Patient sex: F
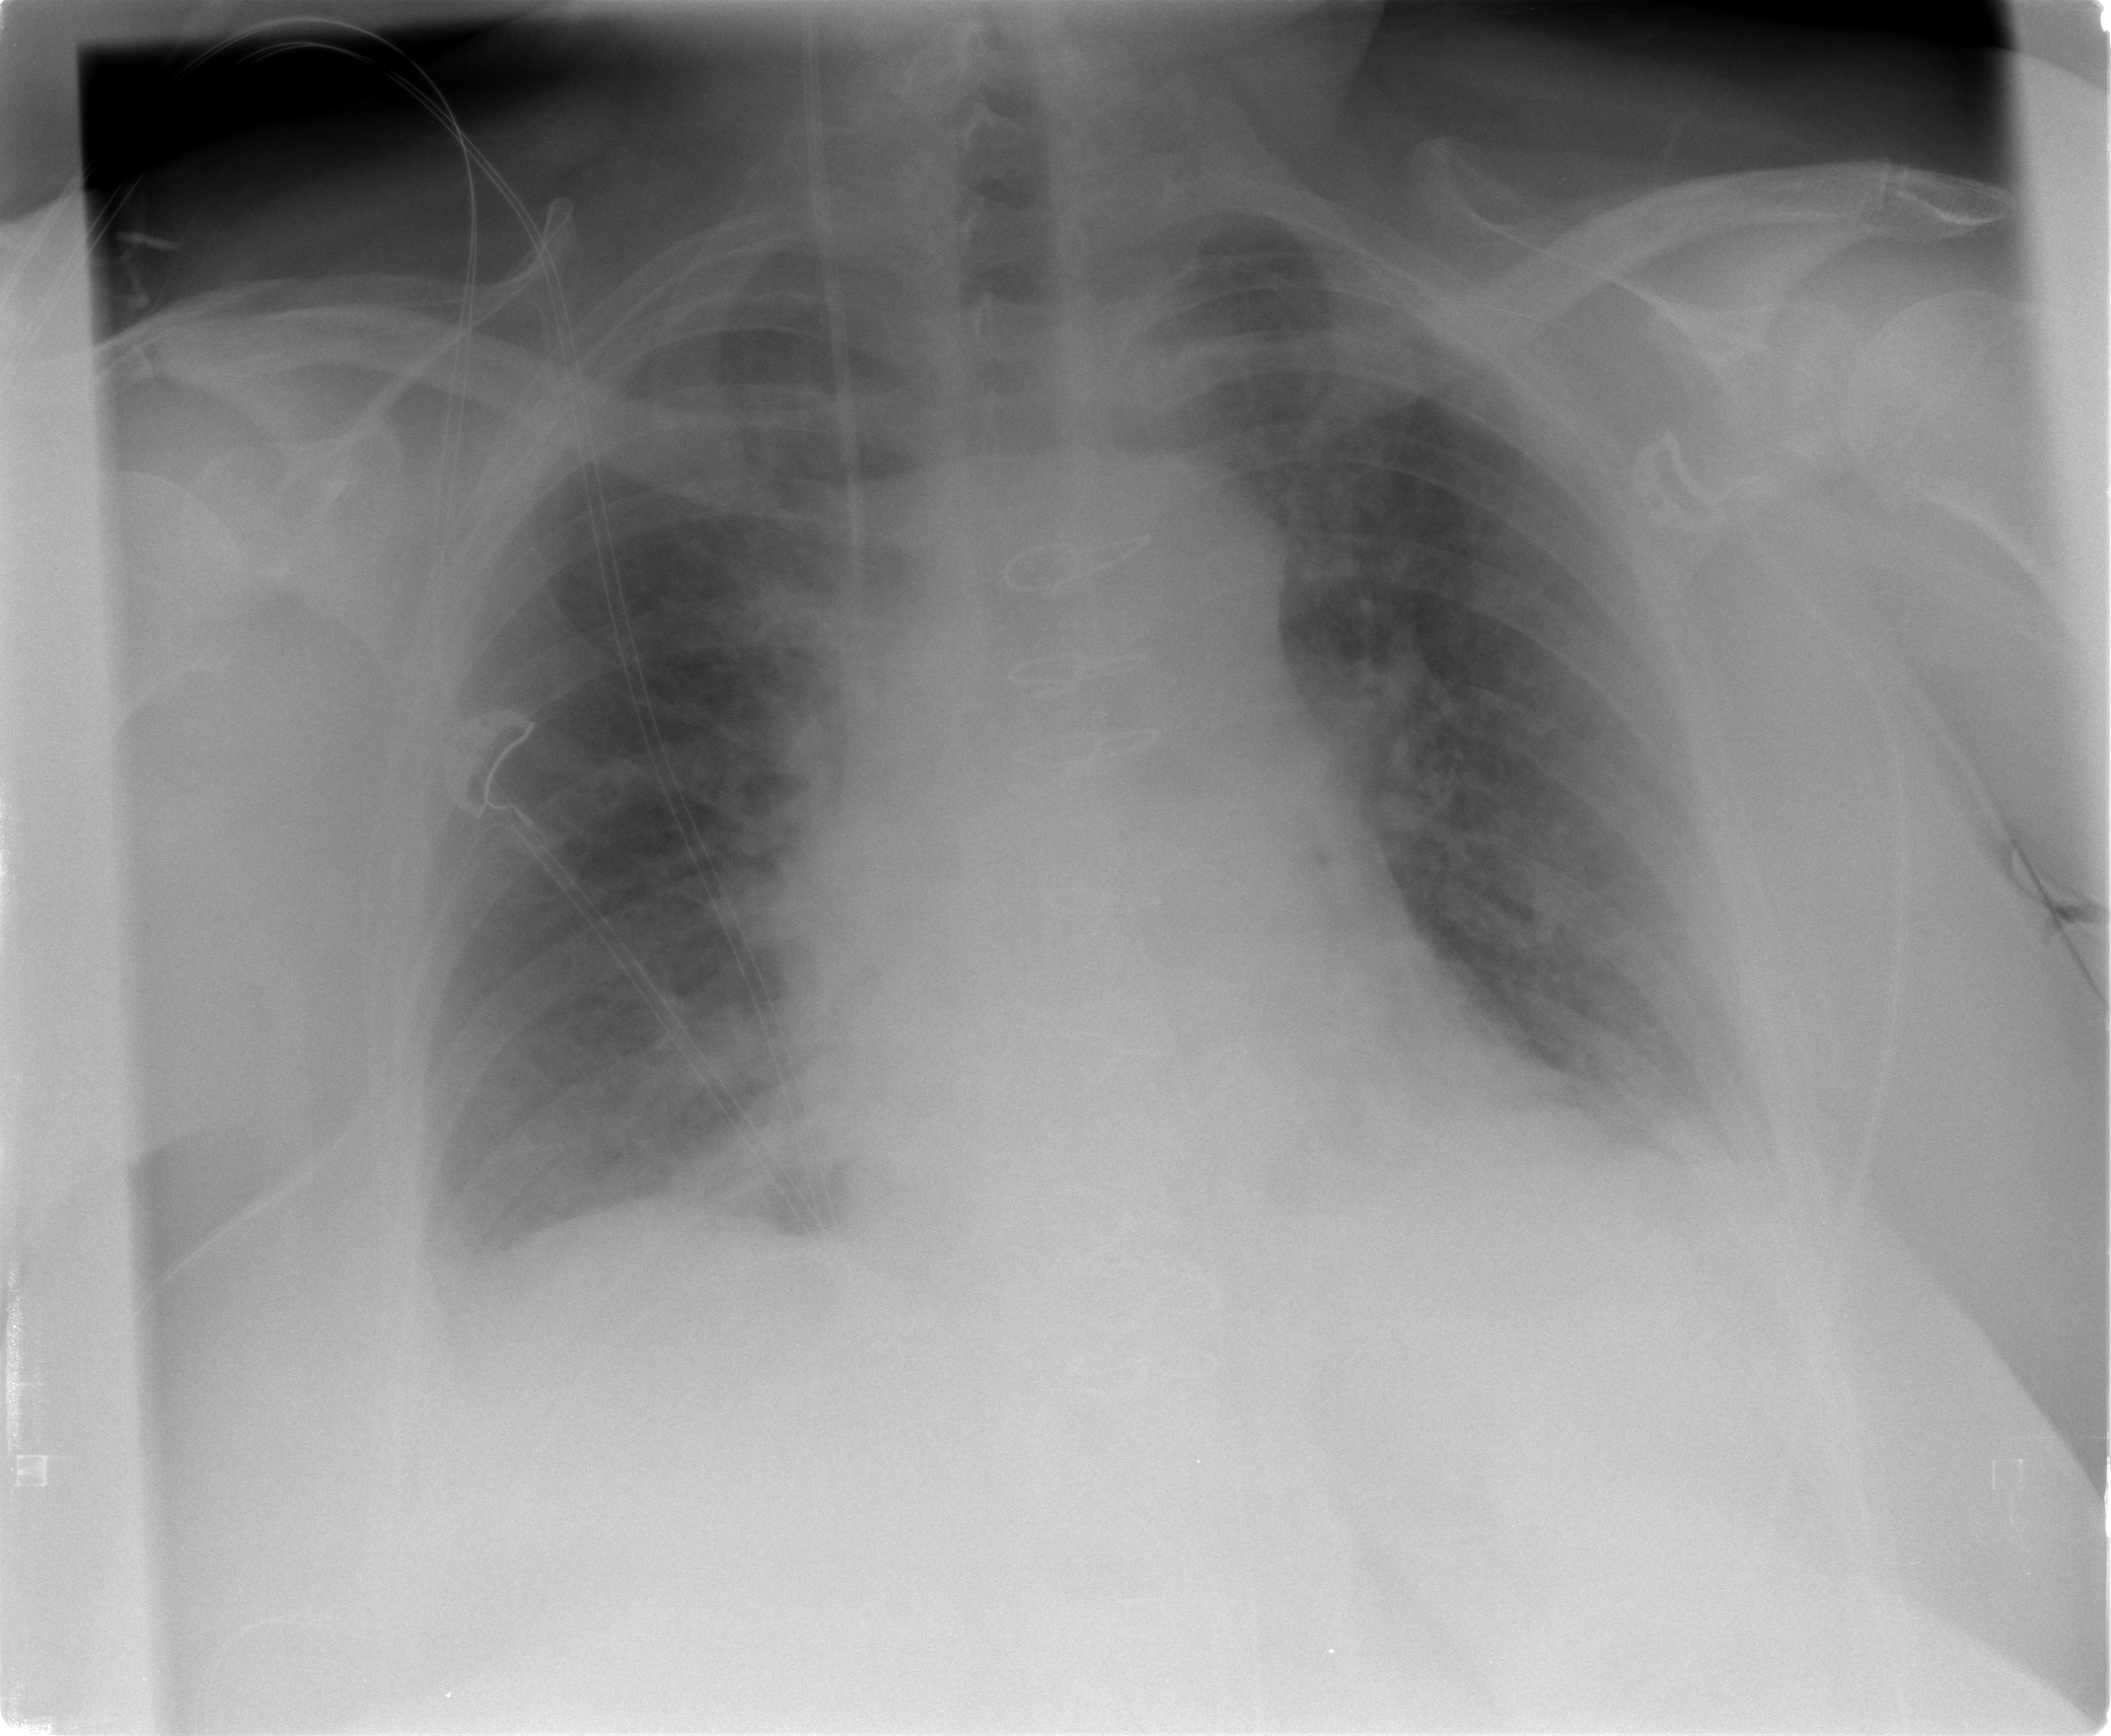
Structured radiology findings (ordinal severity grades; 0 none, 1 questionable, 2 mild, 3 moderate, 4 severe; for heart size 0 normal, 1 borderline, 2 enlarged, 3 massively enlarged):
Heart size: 1
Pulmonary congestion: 0
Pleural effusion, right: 1
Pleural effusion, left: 2
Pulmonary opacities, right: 0
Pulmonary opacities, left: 0
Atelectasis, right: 1
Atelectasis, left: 2